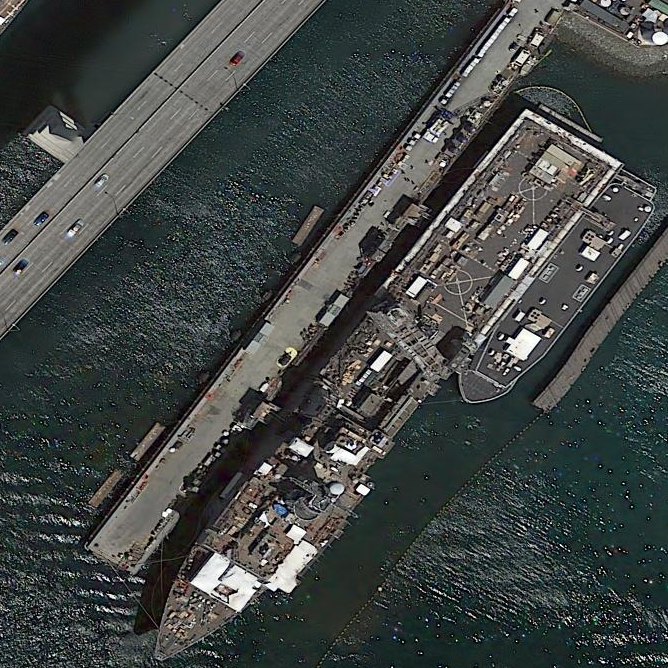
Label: combat